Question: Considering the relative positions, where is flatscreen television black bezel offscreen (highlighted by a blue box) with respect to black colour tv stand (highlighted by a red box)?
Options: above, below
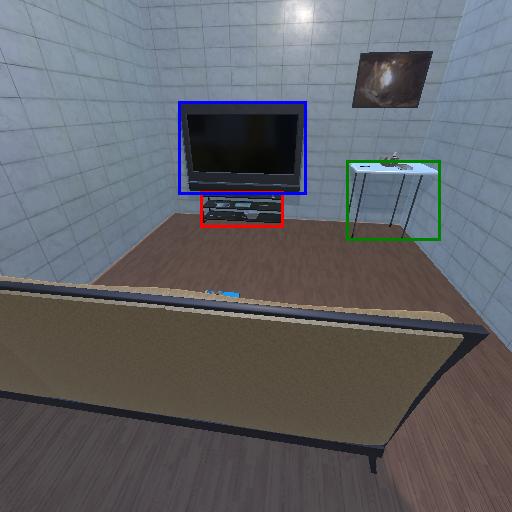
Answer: above